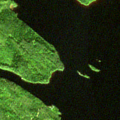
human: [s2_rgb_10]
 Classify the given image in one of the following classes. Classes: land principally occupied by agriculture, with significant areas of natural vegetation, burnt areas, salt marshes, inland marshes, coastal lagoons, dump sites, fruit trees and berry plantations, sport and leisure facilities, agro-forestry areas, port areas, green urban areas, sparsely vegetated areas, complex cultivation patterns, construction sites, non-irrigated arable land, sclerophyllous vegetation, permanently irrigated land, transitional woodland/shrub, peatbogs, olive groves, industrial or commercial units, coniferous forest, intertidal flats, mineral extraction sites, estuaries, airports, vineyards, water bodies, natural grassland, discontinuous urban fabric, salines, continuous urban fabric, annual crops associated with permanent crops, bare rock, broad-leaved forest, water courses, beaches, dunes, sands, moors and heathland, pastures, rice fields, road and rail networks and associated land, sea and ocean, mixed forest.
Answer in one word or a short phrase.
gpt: coniferous forest, mixed forest, water bodies